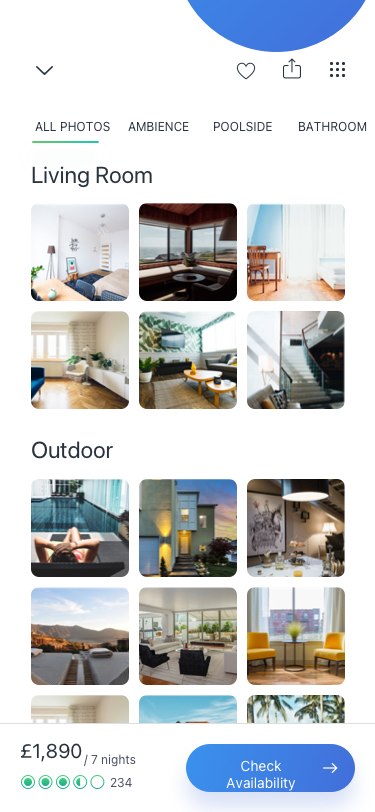
Text in this UI design:
All Photos
Ambience
Poolside
Bathroom
Outdoor
Living Room
Check Availability
£1,890
/ 7 nights
234